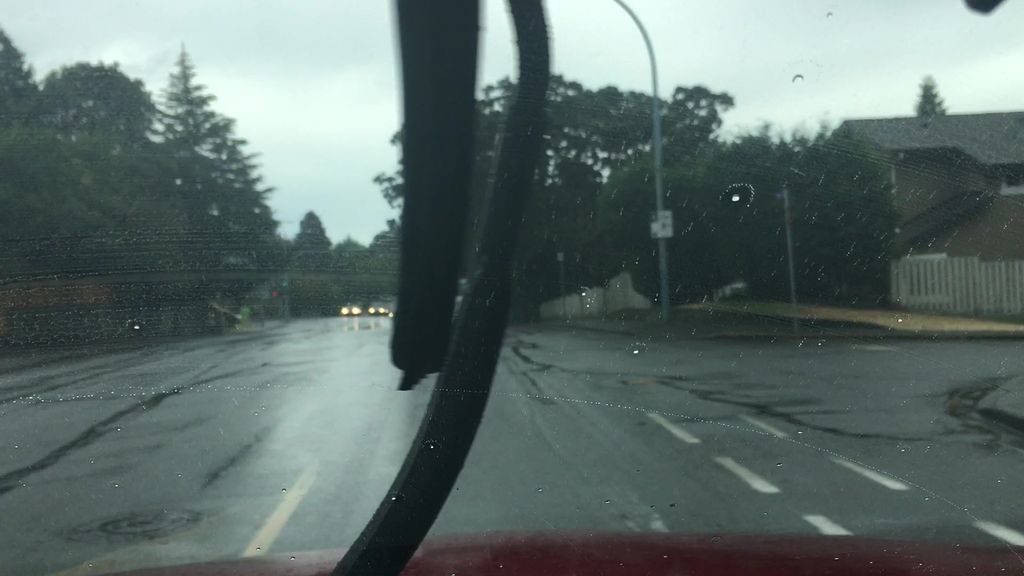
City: victoria